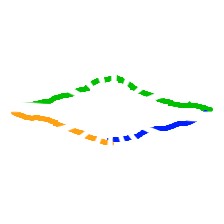
Shape: rhombus